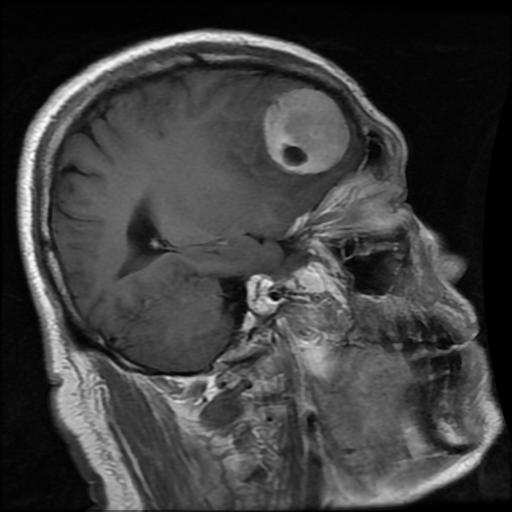
Label: meningioma